Milling tool wear sample.
Tool blade image: 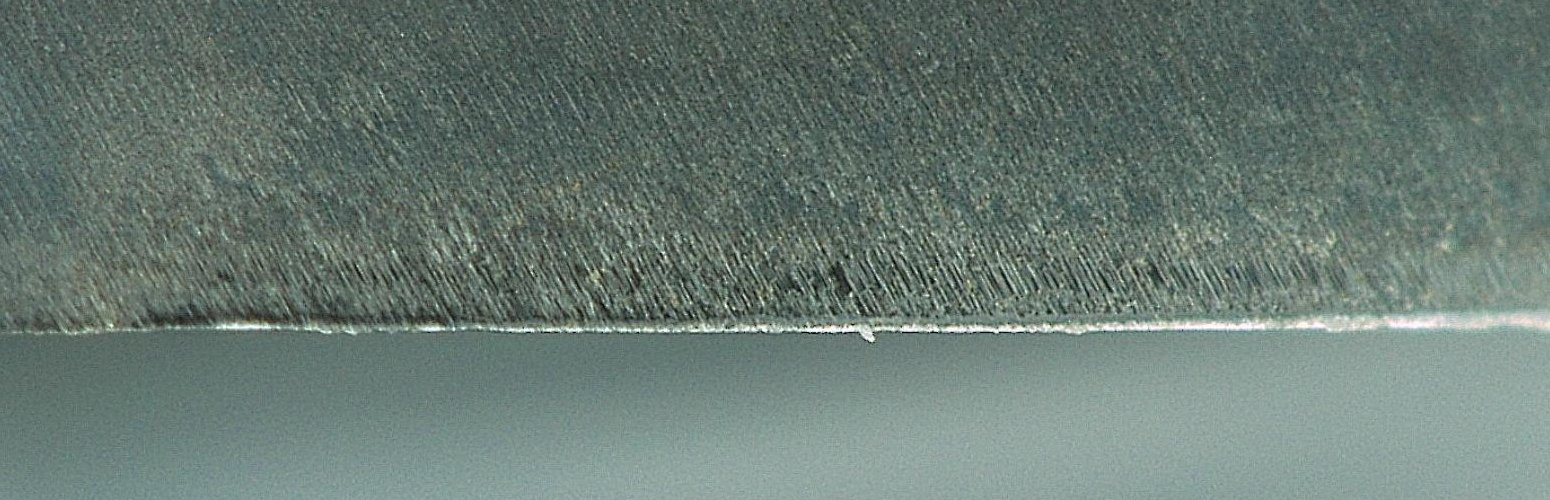
Chip image: 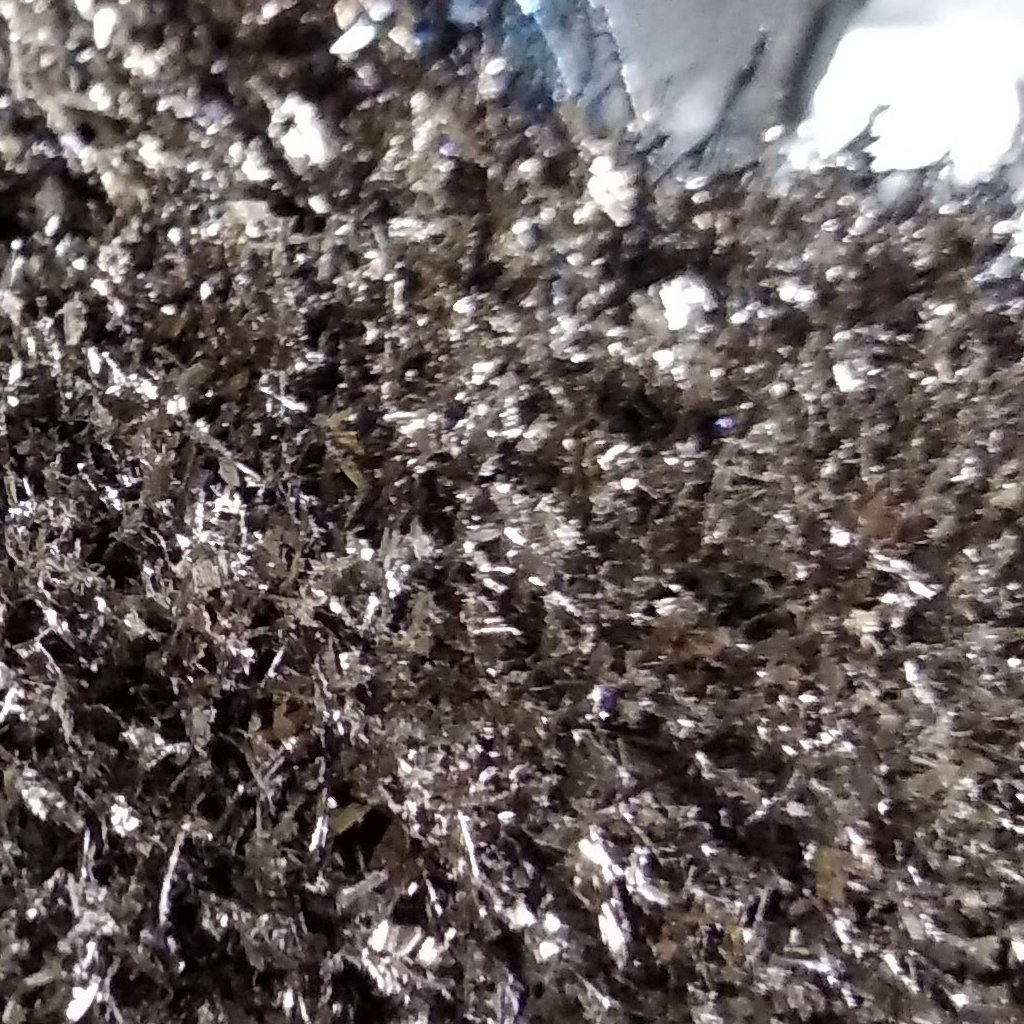
Workpiece image: 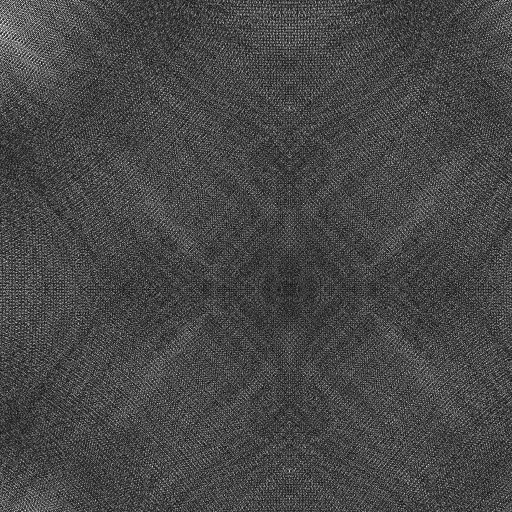
Tool wear state: sharp
Gaps: 6.57
Flank wear: 48.98
Overhang: 15.84
Force-signal Mel-spectrograms (X, Y, Z axes): 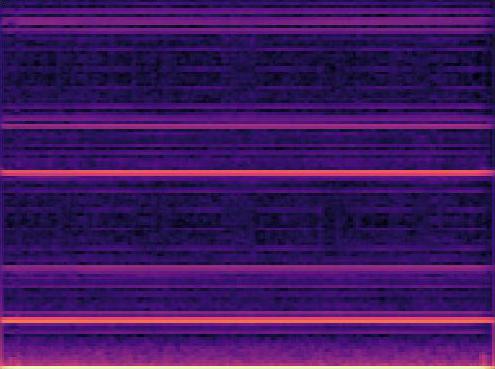 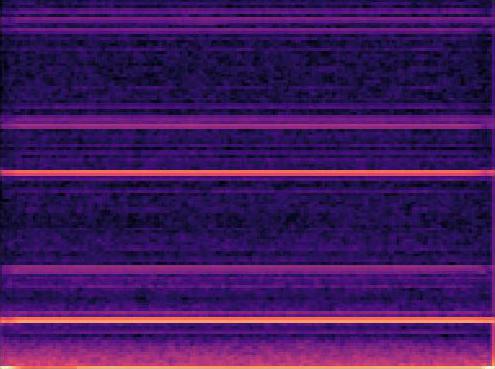 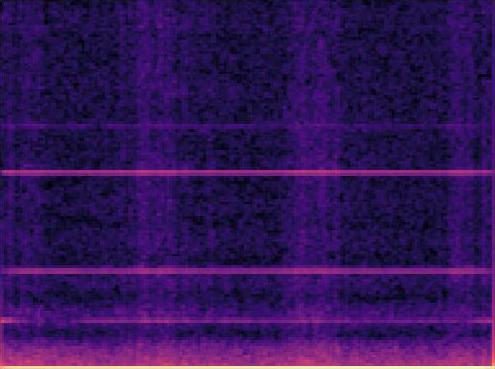
Force-signal scalograms (X, Y, Z axes): 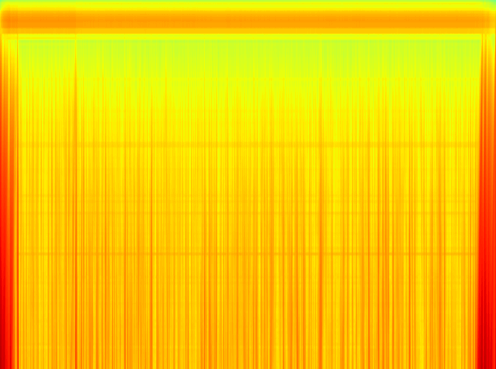 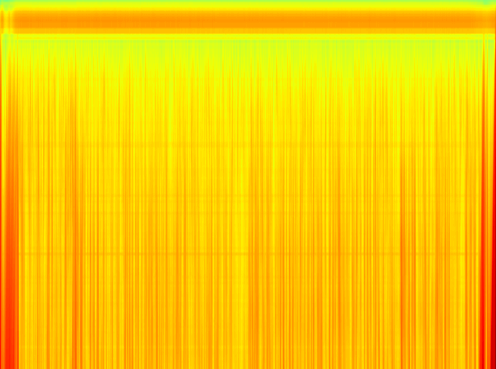 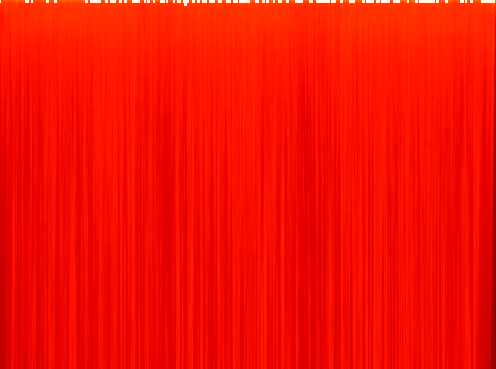
Force phase: initial_break_in_wear